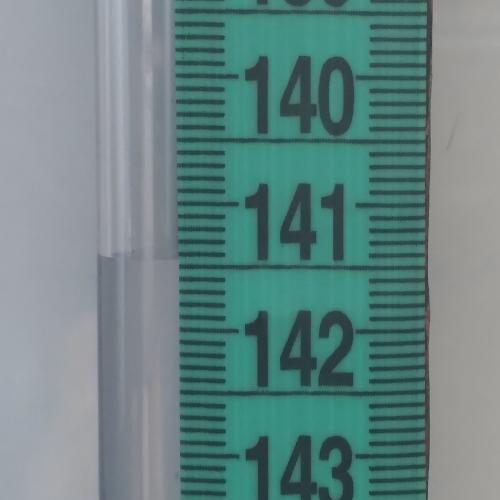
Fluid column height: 141.5 cm